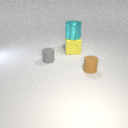
large yellow rubber cube to the right of small gray rubber cylinder